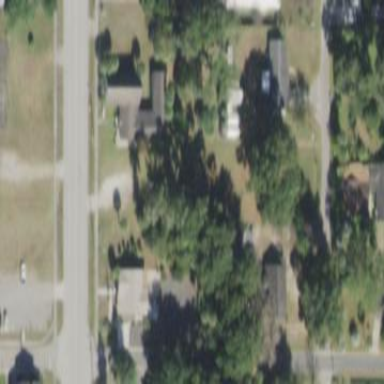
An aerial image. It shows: This residential area consists of single-family homes.